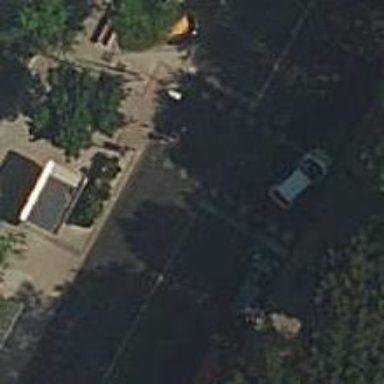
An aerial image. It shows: Zebra crossing with traffic signals. The crossing is marked by traffic lights.